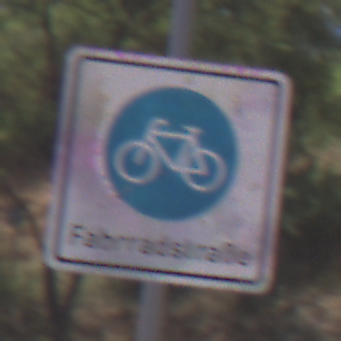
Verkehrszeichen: BeginnFahrradstrasse
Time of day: Midday
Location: Outdoor (RoadRail)
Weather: Clear
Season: NotSpecified
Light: Natural